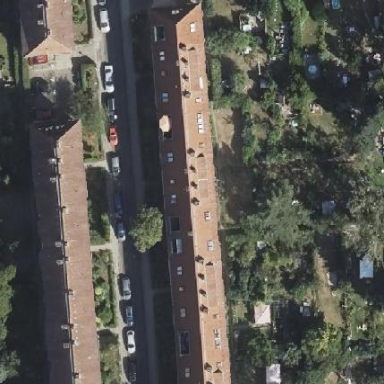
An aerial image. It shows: Hipped-roof building with apartments.